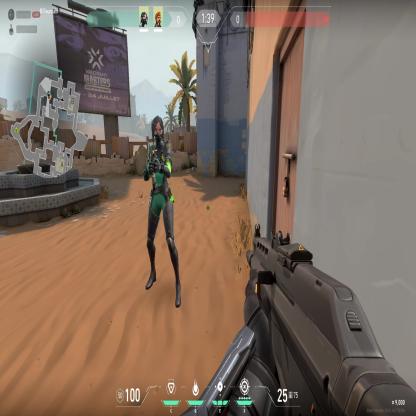
Label: teammate